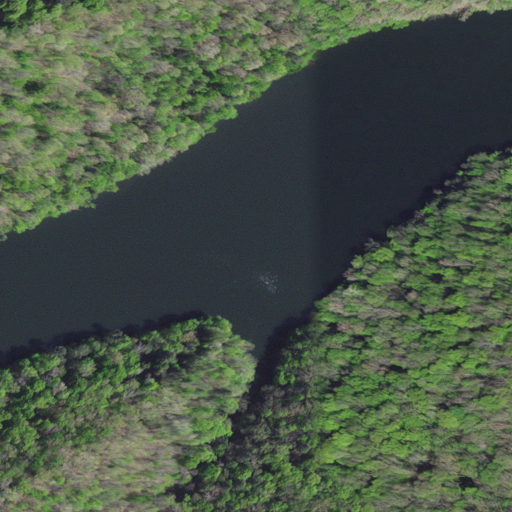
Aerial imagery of valley in Virginia named Pond Hollow containing deciduous forest, open water, mixed forest, and grassland